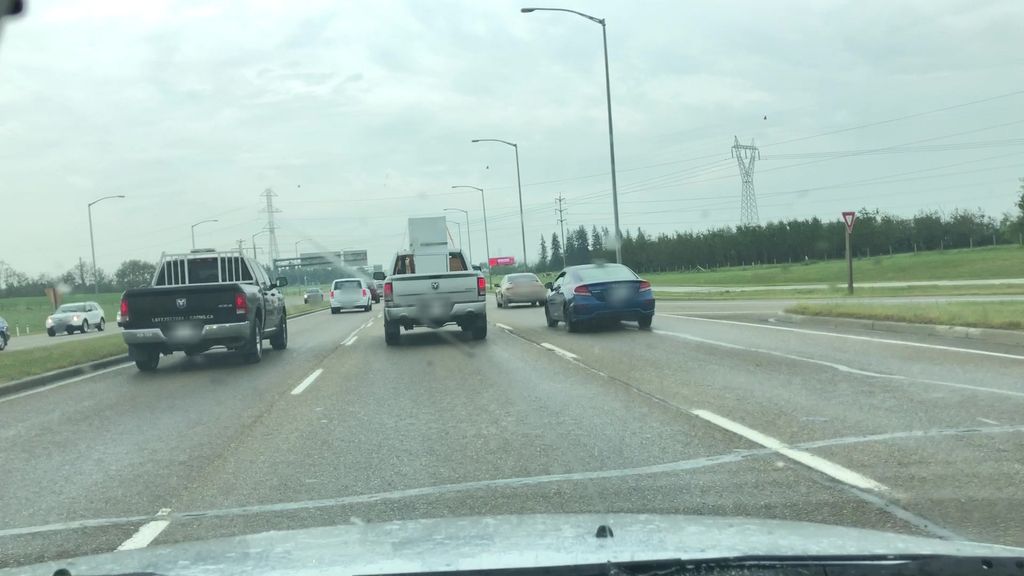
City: edmonton